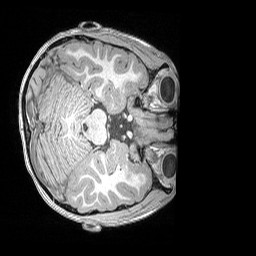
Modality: T1w
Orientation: axial
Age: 10
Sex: male
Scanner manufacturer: siemens
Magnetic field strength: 3 T
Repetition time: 2.53 s
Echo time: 0.00164 s